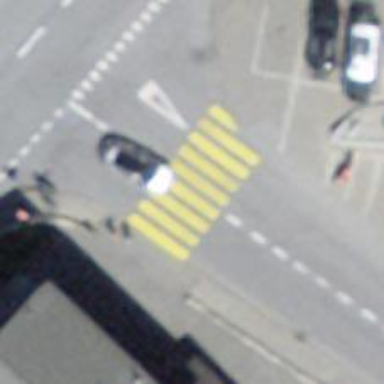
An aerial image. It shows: Uncontrolled zebra crossing on the road.